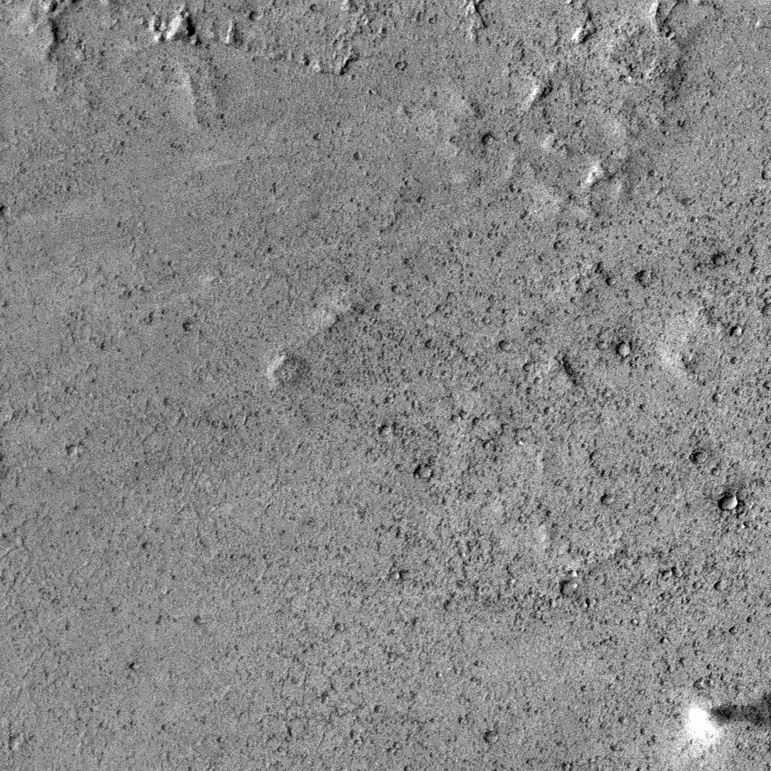
Label: dustdevil